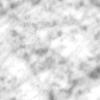
Label: no_change